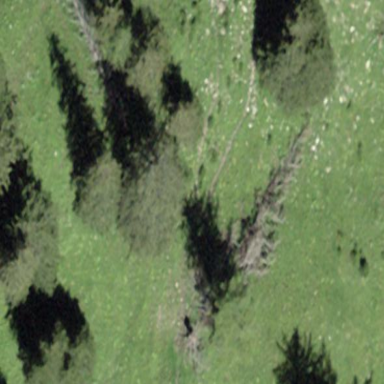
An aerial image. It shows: Forest area.